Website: slack
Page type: billing-address
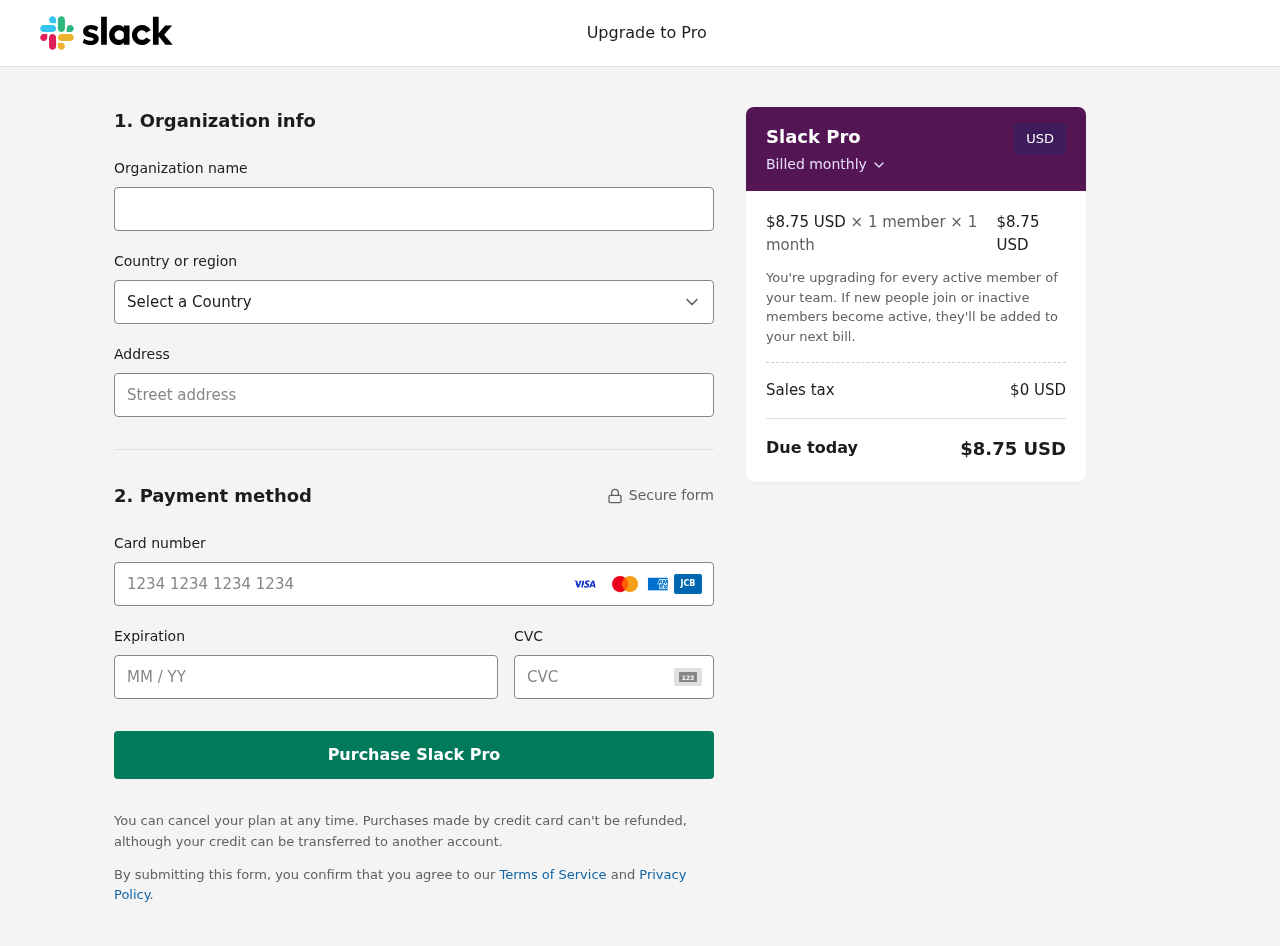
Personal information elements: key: PII_CARD_CVV
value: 5838
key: PII_CARD_EXPIRY
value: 05/30
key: PII_CARD_NUMBER
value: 3461 9073 7128 407
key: PII_COUNTRY
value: United States
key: PII_STREET
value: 714 Warner Causeway
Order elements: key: ORDER_PRICE_PER_MEMBER
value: $8.75 USD
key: ORDER_MEMBER_COUNT
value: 1
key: ORDER_MONTH_COUNT
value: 1
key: ORDER_SUBTOTAL
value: $8.75 USD
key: ORDER_TAX
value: $0
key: ORDER_TOTAL
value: $8.75 USD